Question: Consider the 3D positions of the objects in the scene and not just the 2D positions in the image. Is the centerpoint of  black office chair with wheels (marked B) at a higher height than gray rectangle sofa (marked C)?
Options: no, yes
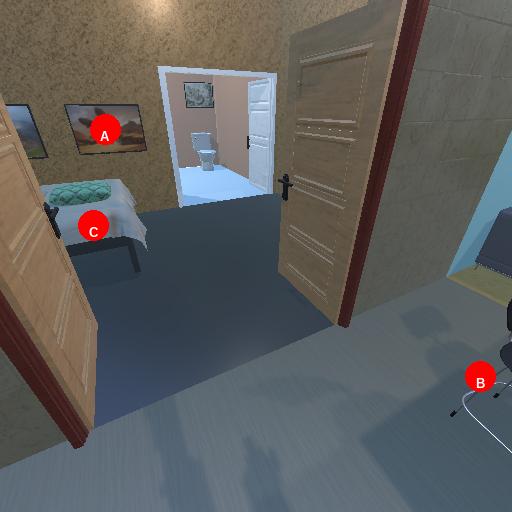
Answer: no